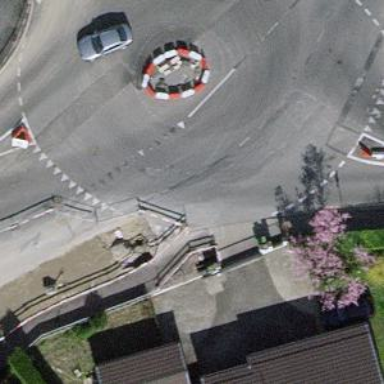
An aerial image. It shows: Road with traffic signals.